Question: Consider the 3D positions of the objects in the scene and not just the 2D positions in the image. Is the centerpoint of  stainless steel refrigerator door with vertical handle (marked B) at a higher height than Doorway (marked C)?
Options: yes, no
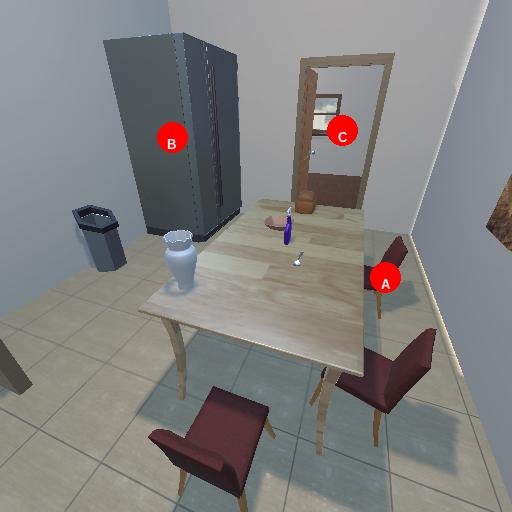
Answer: yes